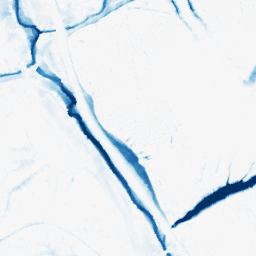
Category: morphological
Decomposition family: morphological_ellipse
Decomposition parameters: operation: closing
width: 20
height: 20
Upsampling method: quintic
Upsampling parameters: scale: 4
Upsampling scale: 4